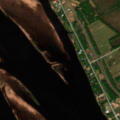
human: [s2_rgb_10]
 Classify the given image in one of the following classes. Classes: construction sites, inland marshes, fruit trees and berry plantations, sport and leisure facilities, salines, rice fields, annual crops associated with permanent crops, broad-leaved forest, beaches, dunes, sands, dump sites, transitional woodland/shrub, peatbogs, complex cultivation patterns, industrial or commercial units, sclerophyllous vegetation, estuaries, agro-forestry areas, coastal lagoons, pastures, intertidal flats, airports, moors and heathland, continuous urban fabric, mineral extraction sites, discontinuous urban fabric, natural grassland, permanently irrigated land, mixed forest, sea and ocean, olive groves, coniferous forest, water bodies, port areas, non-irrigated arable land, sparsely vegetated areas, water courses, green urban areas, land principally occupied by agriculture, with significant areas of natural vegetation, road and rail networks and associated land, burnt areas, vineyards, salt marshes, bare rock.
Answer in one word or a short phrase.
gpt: non-irrigated arable land, land principally occupied by agriculture, with significant areas of natural vegetation, transitional woodland/shrub, water courses